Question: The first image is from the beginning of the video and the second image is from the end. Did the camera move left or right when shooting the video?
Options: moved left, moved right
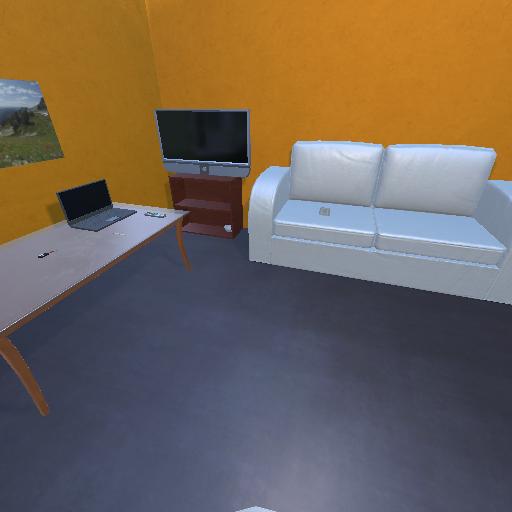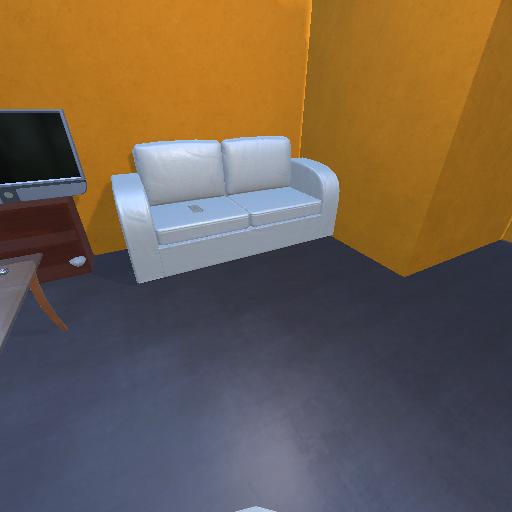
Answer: moved left